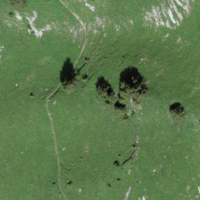
EUNIS habitat code: 23
Species observed at this site:
Corvus corax